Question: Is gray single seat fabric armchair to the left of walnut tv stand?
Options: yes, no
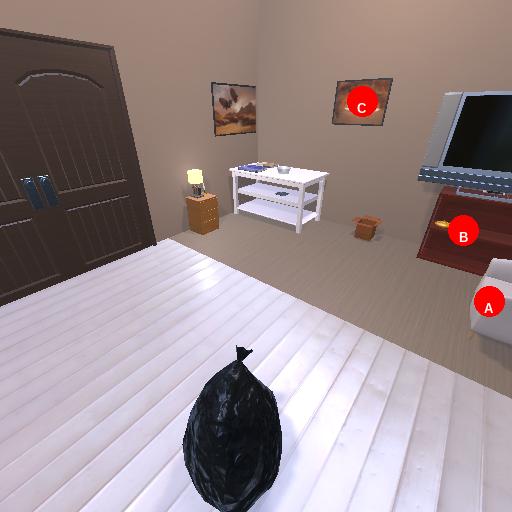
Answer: yes